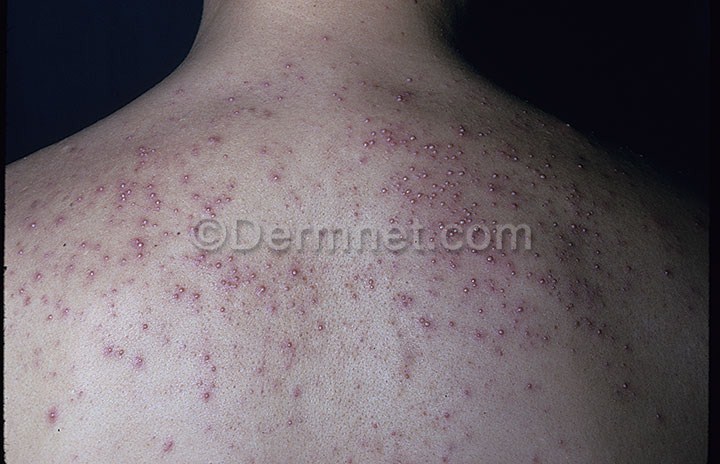
Disease: Acne and Rosacea Photos